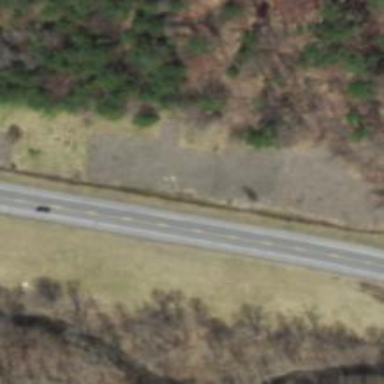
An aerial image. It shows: Trunk highway.